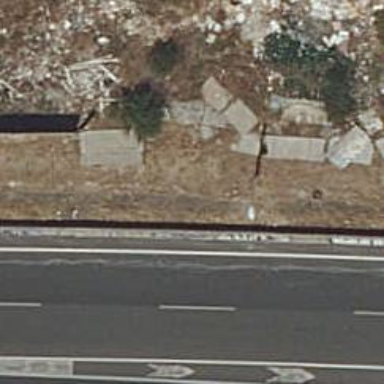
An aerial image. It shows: Jersey barrier wall.